Aerial crown-view tile of a tropical tree (Barro Colorado Island, Panama), acquired 20250715:
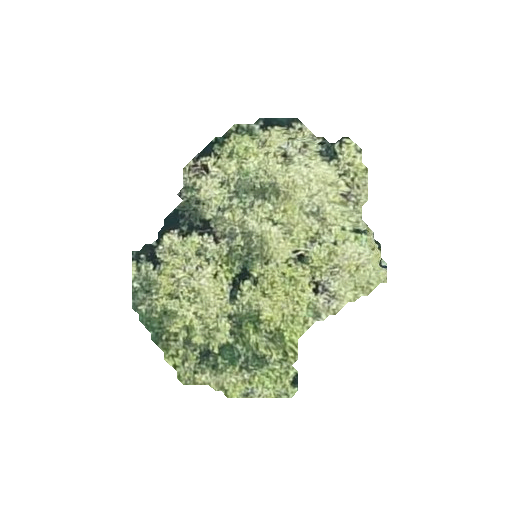
Species: Sloanea terniflora
GBIF accepted scientific name: Sloanea terniflora
Crown area: 71.39 m²